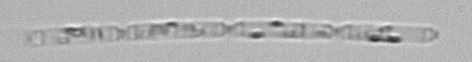
Label: Cerataulina_pelagica